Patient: sex M, age 69
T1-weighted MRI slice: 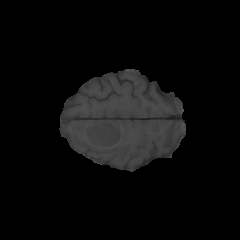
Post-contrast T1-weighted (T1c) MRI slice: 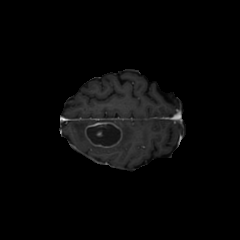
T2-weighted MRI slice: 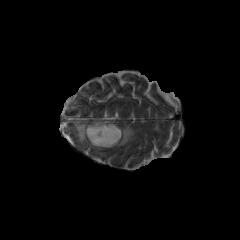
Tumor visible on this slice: yes
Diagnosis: Glioblastoma, IDH-wildtype
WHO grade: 4